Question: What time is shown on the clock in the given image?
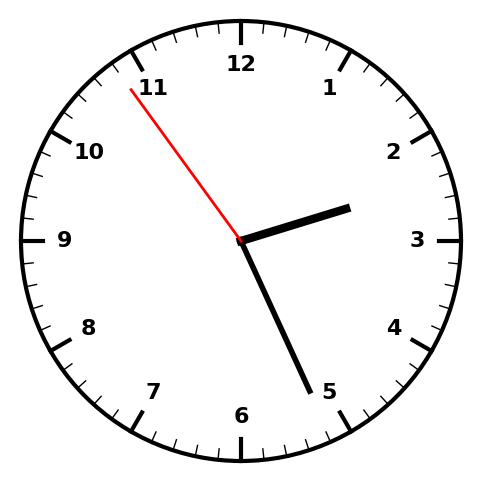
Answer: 02:25:54